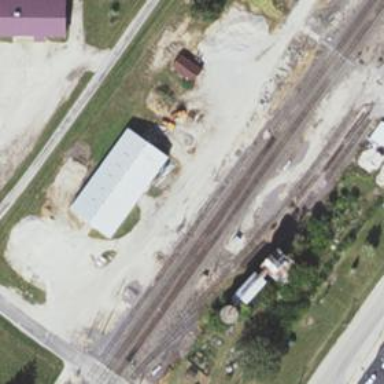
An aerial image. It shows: Railway crossover.